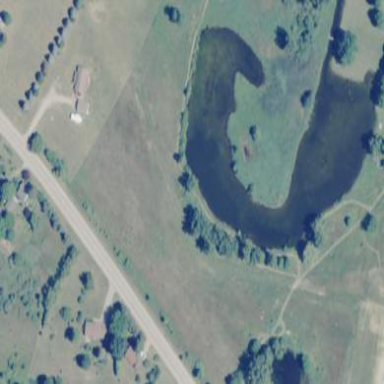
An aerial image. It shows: Peaceful pond surrounded by nature.